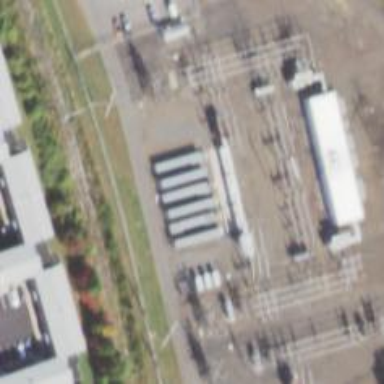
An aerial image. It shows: Power substation.